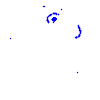
Particle: electron